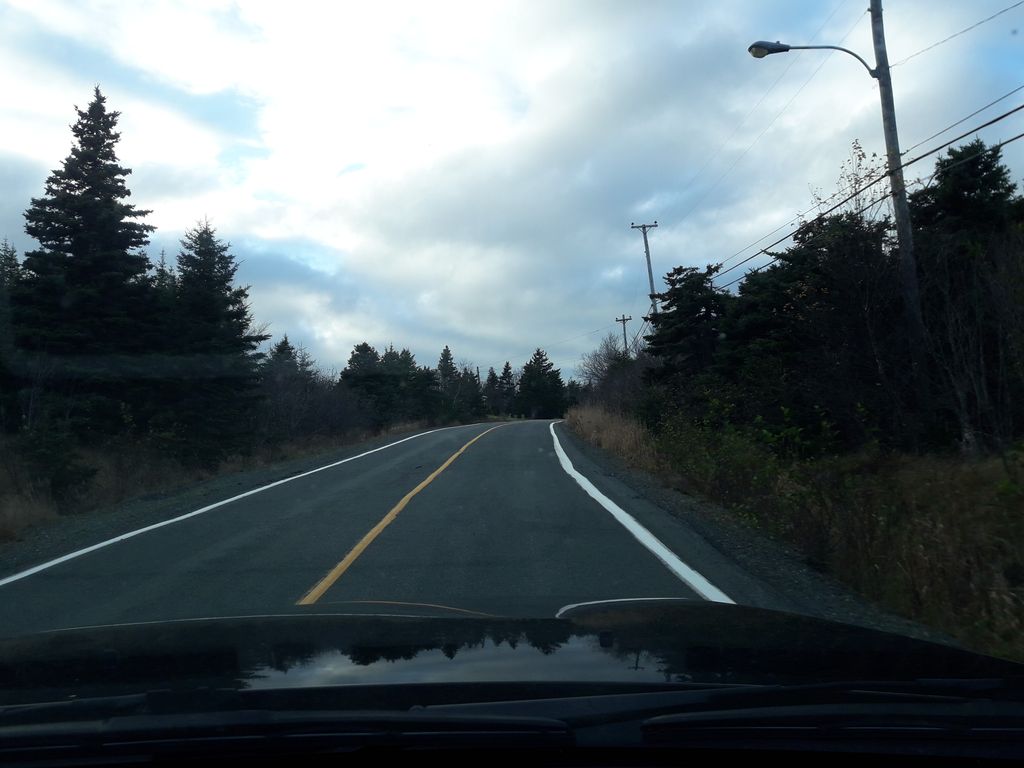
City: st_johns